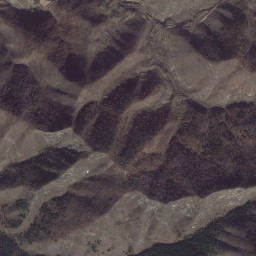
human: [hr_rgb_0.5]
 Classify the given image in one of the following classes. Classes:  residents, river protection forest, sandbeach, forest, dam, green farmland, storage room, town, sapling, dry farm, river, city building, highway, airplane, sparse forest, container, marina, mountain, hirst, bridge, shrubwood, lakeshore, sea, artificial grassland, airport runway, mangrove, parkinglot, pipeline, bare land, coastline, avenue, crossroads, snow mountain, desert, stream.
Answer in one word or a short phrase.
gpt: mountain